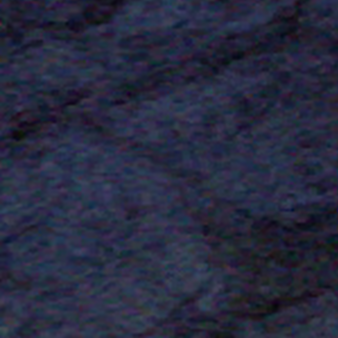
Label: other